Question: I am working on a project that creates a simple perimeter and area calculator based on the values the user inputs. (For finding window perimeter and glass area). However, I'm stuck with 4 errors... all of which are CS0103. Can anyone help me fix these errors or clean up my code. I'm trying to separate everything into methods so I would like to keep the code in that general format.
'''
using System;
using System.Collections.Generic;
using System.Linq;
using System.Text;
using System.Threading.Tasks;
namespace ConsoleApp4
{
class Program
{
static void Main(string[] args)
{
double totalLength, totalWidth, windowPerimeter, glassArea;
//display instructions
DisplayInstructions();
// ask for width
totalWidth = AskDimension();
//ask for lenght
totalLength = AskDimension();
// calculate window Perimeter
windowPerimeter = (2 * totalWidth) * (2 * totalLength);
//calculate the area of the window & display output
glassArea = totalWidth * totalLength;
//calculate and display outputs
Console.WriteLine("the lenth of the wood is " + windowPerimeter + " feet");
Console.WriteLine("the area of the glass is " + glassArea + " square feet");
Console.ReadKey();
Console.ReadKey();
}
//display instructions
public static void DisplayInstructions()
{
Console.ForegroundColor = ConsoleColor.White;
Console.WriteLine("This app will help you calculate the amount of wood and glass needed for your new windows!");
Console.WriteLine(" ");
Console.ForegroundColor = ConsoleColor.Yellow;
Console.WriteLine("*Note* Please enter a height/width value between 0.01 - 100, all other values will cause a system error.");
Console.ForegroundColor = ConsoleColor.White;
Console.WriteLine(" ");
}
//ask for width
public static double AskDimension()
{
double totalWidth;
const double MAX_HEIGHT = 100.0;
const double MIN_Height = 0.01;
string widthString;
Console.WriteLine("please enter your height of the window");
widthString = Console.ReadLine();
totalWidth = double.Parse(widthString);
if (totalWidth < MIN_Height)
{
Console.WriteLine("you enter vaule less than min width
" + "using minimum one");
totalWidth = MIN_Height;
}
if (totalWidth > MAX_HEIGHT)
{
Console.WriteLine("you enter value grater than Max height
" + "using maximum one");
totalWidth = MAX_HEIGHT;
}
return AskDimension();
}
//ask for height
public static double AskDimension(string dimension)
{
double totalLength;
const double MAX_HEIGHT = 100.0;
const double MIN_Height = 0.01;
string heightString;
Console.WriteLine("please enter your height of the window");
heightString = Console.ReadLine();
totalLength = double.Parse(heightString);
if (totalLength < MIN_Height)
{
Console.WriteLine("you enter vaule less than min width
" + "using minimum one");
totalLength = MIN_Height;
}
if (totalLength > MAX_HEIGHT)
{
Console.WriteLine("you enter value grater than Max height
" + "using maximum one");
totalLength = MAX_HEIGHT;
}
return AskDimension();
}
//calculate and display outputs
public static double AskDimesnion(string windowPerimeter,
string glassArea,
string widthString,
string heightString)
{
windowPerimeter = 2 * (totalWidth + totalLength);
glassArea = (totalWidth * totalLength);
Console.WriteLine("the lenth of the wood is " + windowPerimeter + " feet");
Console.WriteLine("the area of the glass is " + glassArea + " square feet");
Console.ReadKey();
return AskDimension();
}
}
}
'''
Screenshot of errors in the method:

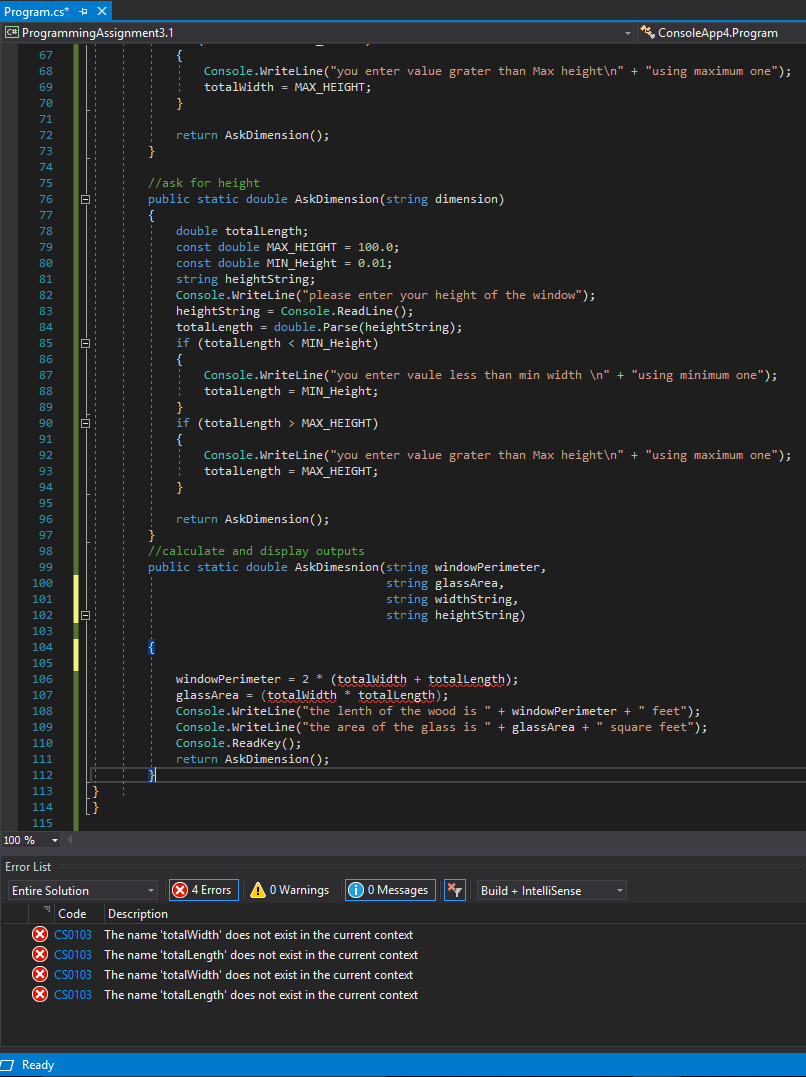
Answer: The initial problem was that your variables weren't class scoped and also the calculations seem a bit crazy to me. But from pasting your code in to my editor I've had a quick tidy up and come out with the following:
'''
using System;
namespace TestConsoleApplication
{
class Program
{
static double _totalLength, _totalWidth, _windowPerimeter, _glassArea;
static void Main(string[] args)
{
DisplayInstructions();
_totalWidth = AskDimension("Height");
_totalLength = AskDimension("Width");
_windowPerimeter = (2 * _totalWidth) + (2 * _totalLength);
_glassArea = _totalWidth * _totalLength;
Console.WriteLine("The length of the wood is " + _windowPerimeter + " feet");
Console.WriteLine("The area of the glass is " + _glassArea + " square feet");
Console.ReadKey();
}
private static void DisplayInstructions()
{
Console.ForegroundColor = ConsoleColor.White;
Console.WriteLine("This app will help you calculate the amount of wood and glass needed for your new windows!");
Console.WriteLine();
Console.ForegroundColor = ConsoleColor.Yellow;
Console.WriteLine("*Note* Please enter a height/width value between 0.01 - 100, all other values will cause a system error.");
Console.ForegroundColor = ConsoleColor.White;
Console.WriteLine();
}
private static double AskDimension(string dimensionType)
{
const double maxDimension = 100.0;
const double minDimension = 0.01;
Console.WriteLine($"Please enter your {dimensionType} of the window");
var dimensionString = Console.ReadLine();
var dimension = double.Parse(dimensionString);
if (dimension < minDimension)
{
DisplayDimensionErrorAndExit("Min");
}
else if (dimension > maxDimension)
{
DisplayDimensionErrorAndExit("Max");
}
return dimension;
}
private static void DisplayDimensionErrorAndExit(string dimensionToShow)
{
Console.WriteLine($"You entered a value less than {dimensionToShow} dimension");
Console.WriteLine("Press any key to exit");
Console.ReadKey();
Environment.Exit(0);
}
}
}
'''
If a user enters invalid input the program will terminate, apart from that the calculations work and the correct output displayed.
If you've got any questions about it at all just ask me :-)